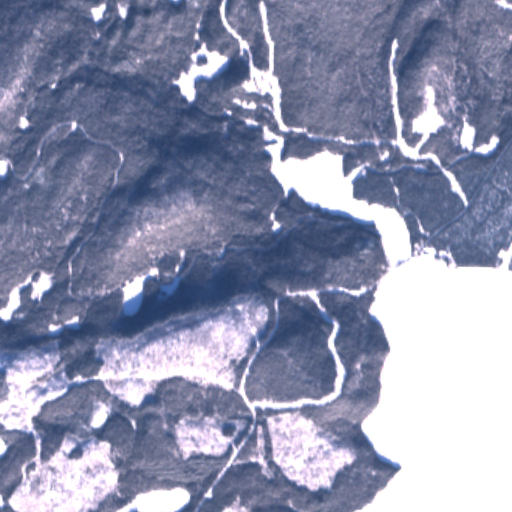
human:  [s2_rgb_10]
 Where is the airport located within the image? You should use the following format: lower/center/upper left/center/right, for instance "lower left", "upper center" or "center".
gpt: The airport is located in the upper right of the image.
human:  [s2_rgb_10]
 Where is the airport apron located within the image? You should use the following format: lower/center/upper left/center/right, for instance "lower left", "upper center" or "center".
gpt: The airport apron is located in the center right of the image.
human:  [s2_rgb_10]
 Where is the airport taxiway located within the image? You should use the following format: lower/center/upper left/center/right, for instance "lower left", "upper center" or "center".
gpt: The airport taxiway is located in the center right of the image.
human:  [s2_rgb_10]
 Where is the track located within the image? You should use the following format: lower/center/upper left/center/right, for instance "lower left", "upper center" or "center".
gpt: There is no track in the image.